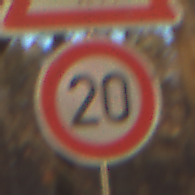
Verkehrszeichen: Geschwindigkeit20
Zusatzzeichen oben: ViehtriebRechts
Umgebung: Outdoor, Nature
Tageszeit: SunriseSunset
Wetter: Clear
Licht: Natural
Jahreszeit: Autumn
Kontrast: HighContrast